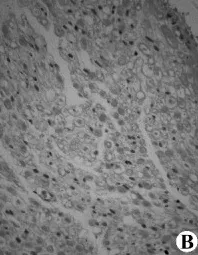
Microscopic examination of the intramedullary schwannoma. (B) Hollow-like degeneration of the spinal nerve tracts (HE x200).
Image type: pathology (h&e)